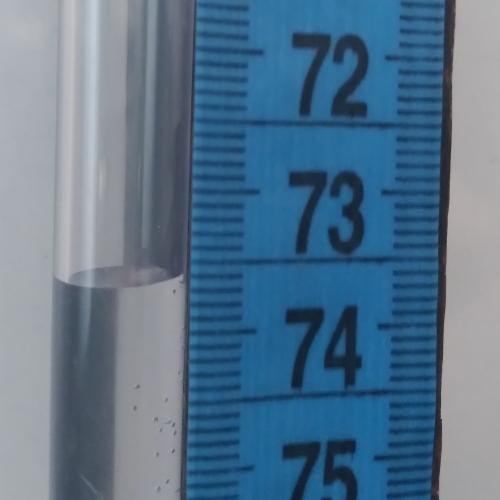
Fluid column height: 73.6 cm